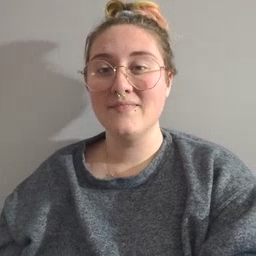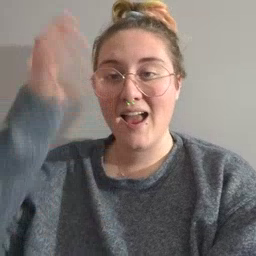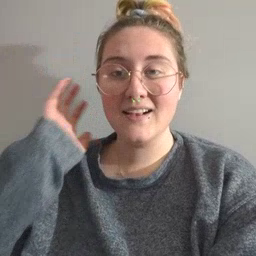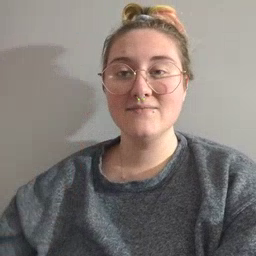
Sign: lion